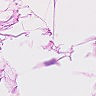
Metastatic tissue present: no